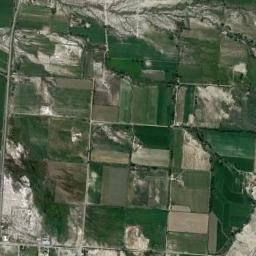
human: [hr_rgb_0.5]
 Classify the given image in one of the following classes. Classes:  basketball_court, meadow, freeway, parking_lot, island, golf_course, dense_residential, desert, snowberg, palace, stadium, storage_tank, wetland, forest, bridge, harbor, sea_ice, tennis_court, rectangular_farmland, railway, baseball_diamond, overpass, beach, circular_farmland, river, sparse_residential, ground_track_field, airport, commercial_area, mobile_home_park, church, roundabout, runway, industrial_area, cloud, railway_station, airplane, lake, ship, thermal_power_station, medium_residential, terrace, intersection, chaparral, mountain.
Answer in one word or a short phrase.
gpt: rectangular_farmland